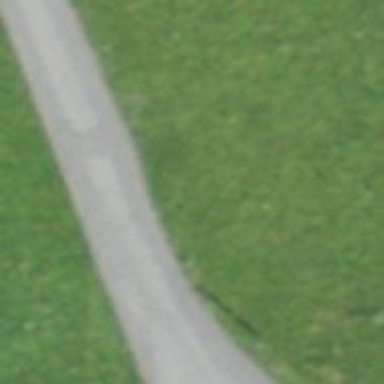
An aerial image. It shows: Unclassified road.